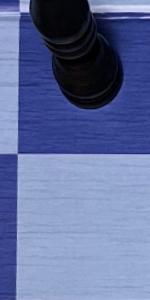
Label: Empty